Field crop: maize
Growth stage: 2
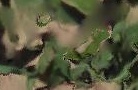
Species: maize